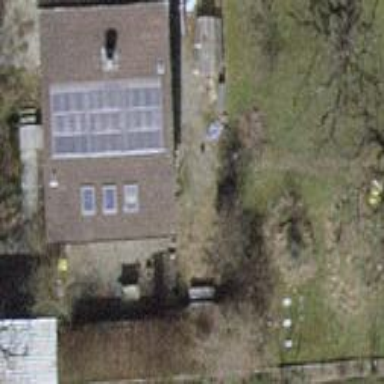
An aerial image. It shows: Semidetached house with tiled roof.